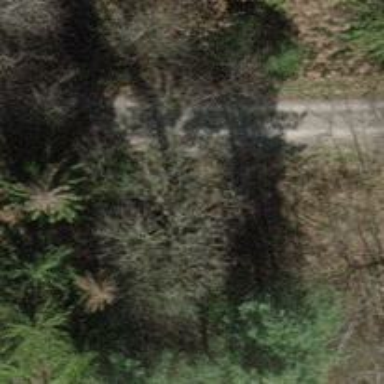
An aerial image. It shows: Compacted track with grade2 level.